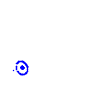
Particle: kaon